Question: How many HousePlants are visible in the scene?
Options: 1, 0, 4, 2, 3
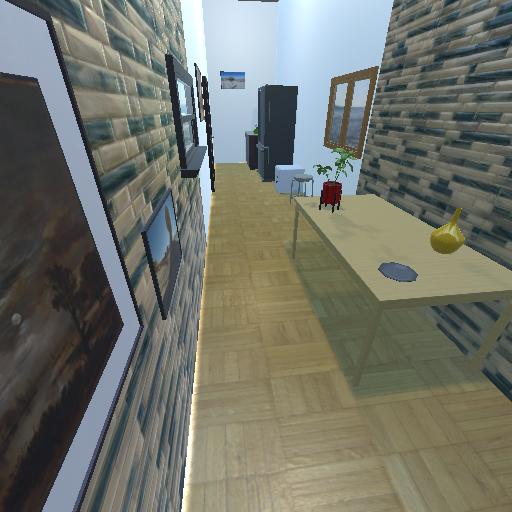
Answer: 1